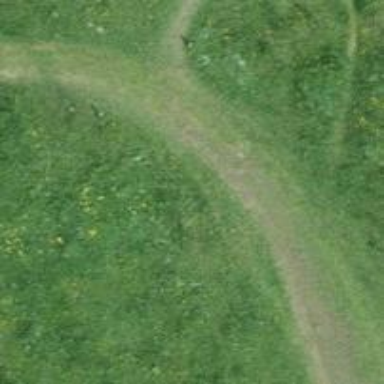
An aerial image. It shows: Grass track with grade5 tracktype.